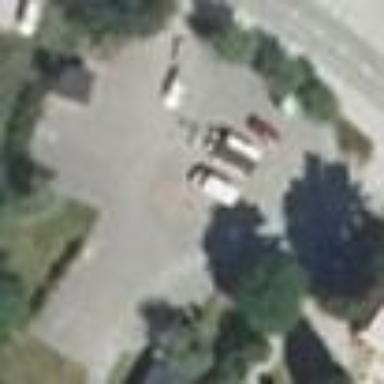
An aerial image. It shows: Marketplace.